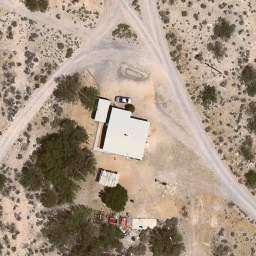
Label: residential